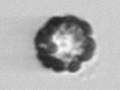
Label: coccolithophorid